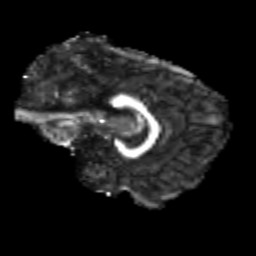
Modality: FA
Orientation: sagittal
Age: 19
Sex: female
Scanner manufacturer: siemens
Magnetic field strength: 3 T
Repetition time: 3.5 s
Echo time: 0.113 s